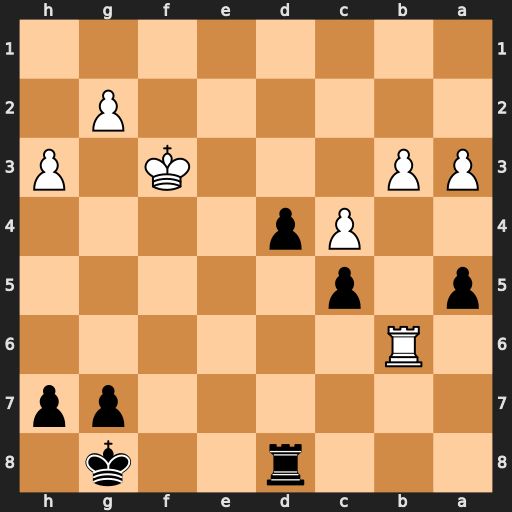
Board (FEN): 3r2k1/6pp/1R6/p1p5/2Pp4/PP3K1P/6P1/8
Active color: b
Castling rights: -
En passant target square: -
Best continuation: d3 Kf2 d2